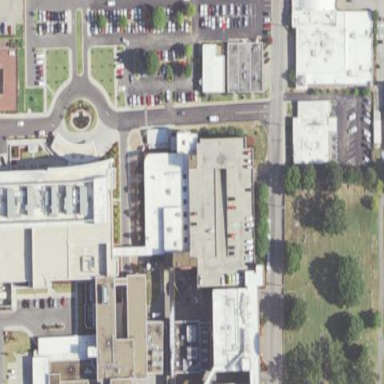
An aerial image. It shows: Hospital providing healthcare services.